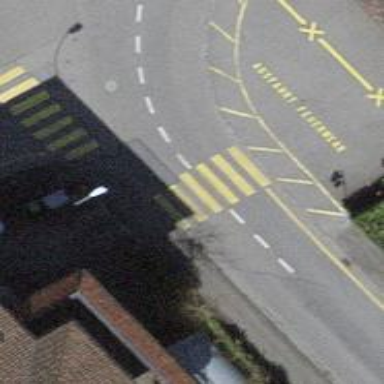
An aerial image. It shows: Kerb serving as barrier.